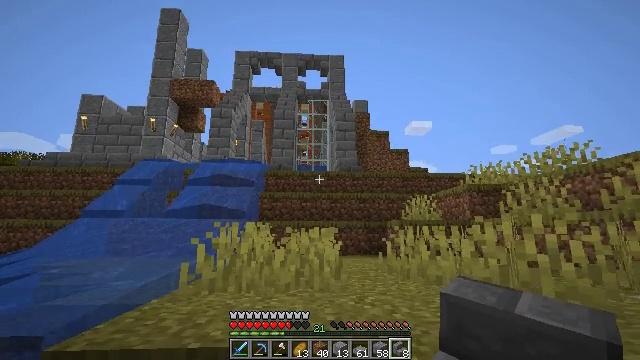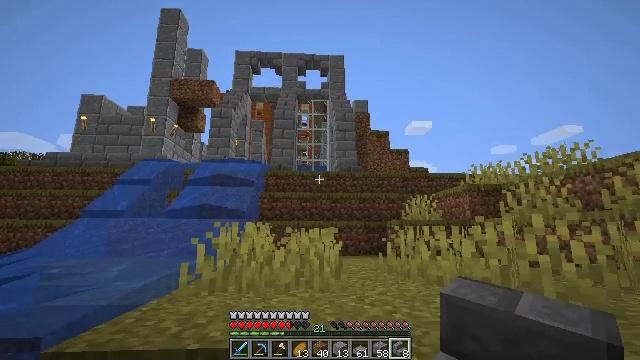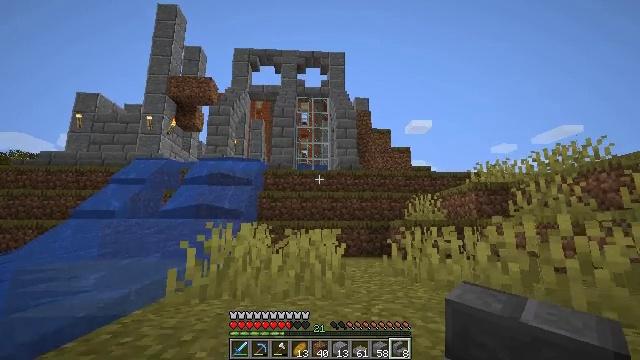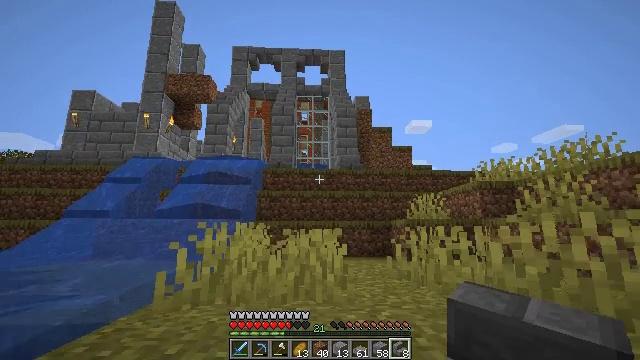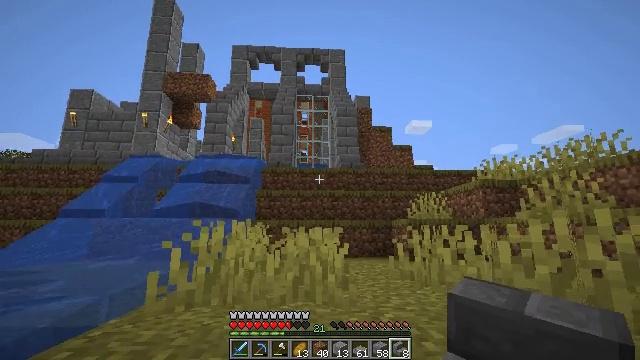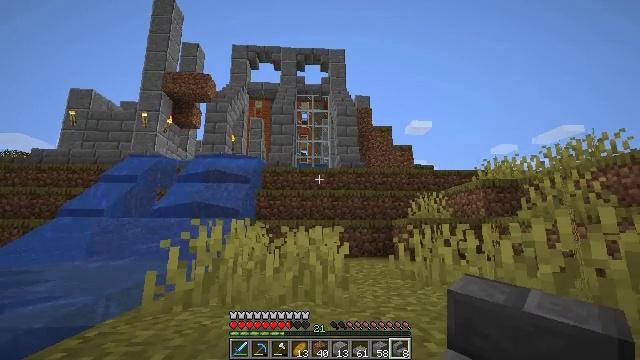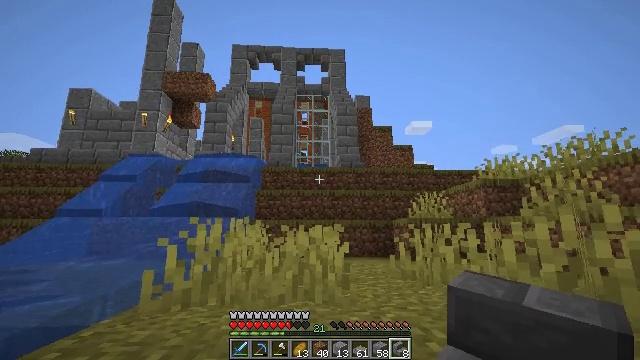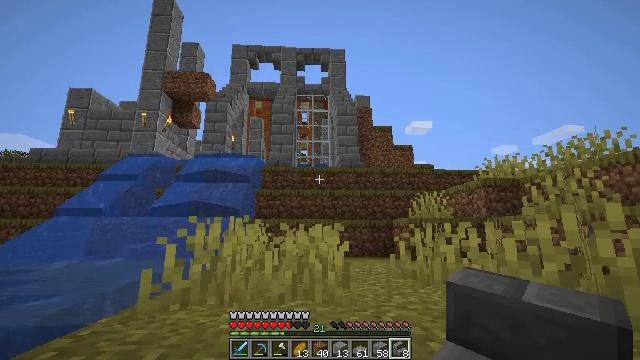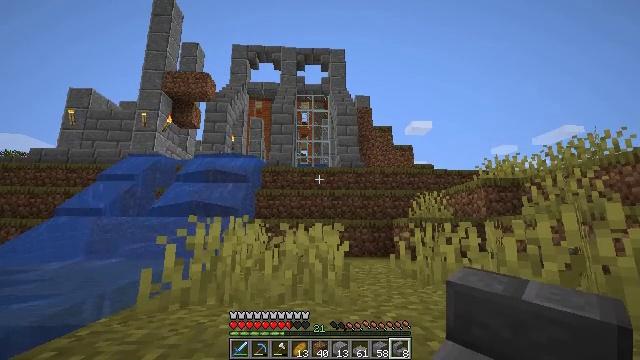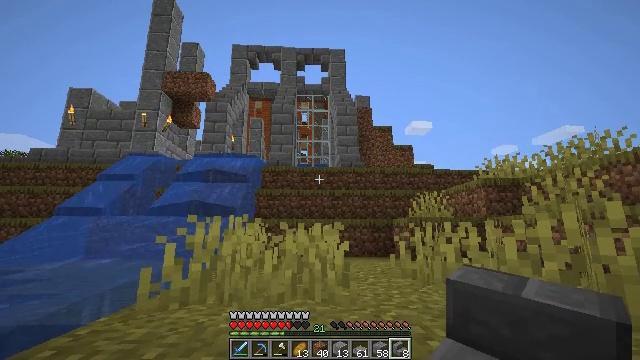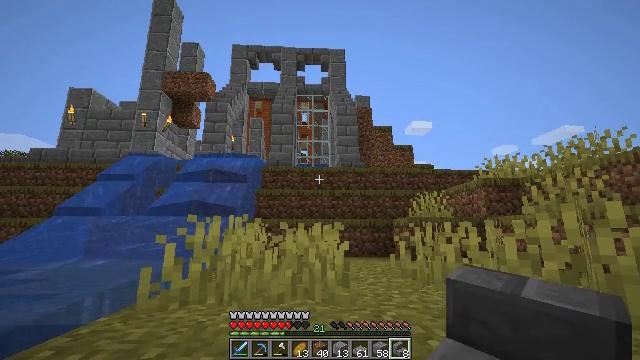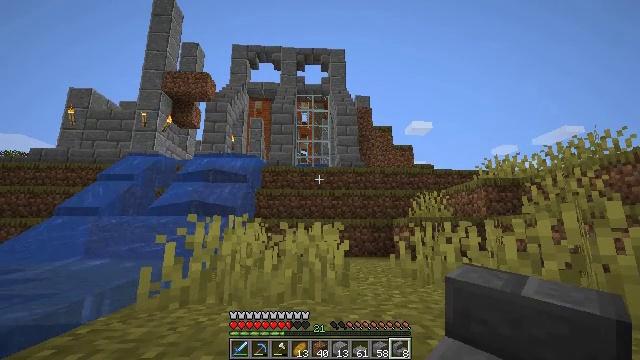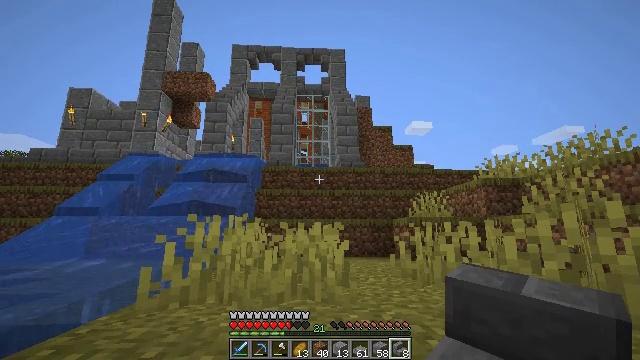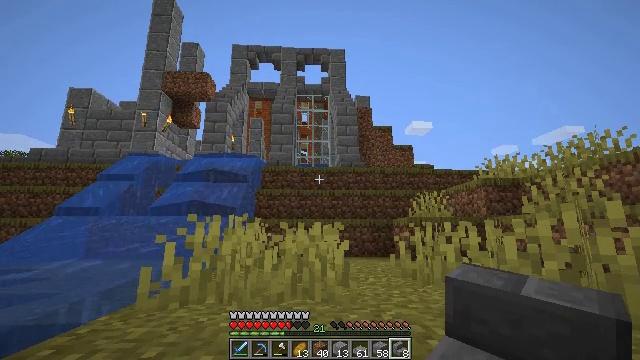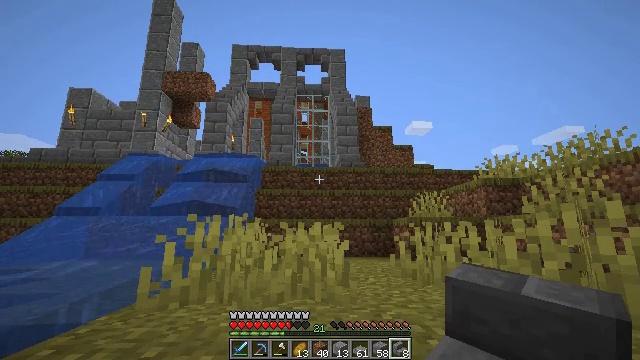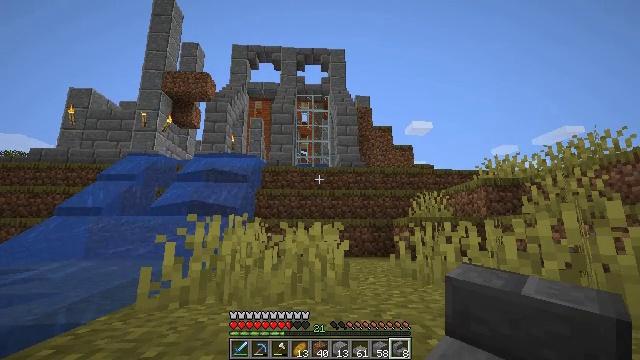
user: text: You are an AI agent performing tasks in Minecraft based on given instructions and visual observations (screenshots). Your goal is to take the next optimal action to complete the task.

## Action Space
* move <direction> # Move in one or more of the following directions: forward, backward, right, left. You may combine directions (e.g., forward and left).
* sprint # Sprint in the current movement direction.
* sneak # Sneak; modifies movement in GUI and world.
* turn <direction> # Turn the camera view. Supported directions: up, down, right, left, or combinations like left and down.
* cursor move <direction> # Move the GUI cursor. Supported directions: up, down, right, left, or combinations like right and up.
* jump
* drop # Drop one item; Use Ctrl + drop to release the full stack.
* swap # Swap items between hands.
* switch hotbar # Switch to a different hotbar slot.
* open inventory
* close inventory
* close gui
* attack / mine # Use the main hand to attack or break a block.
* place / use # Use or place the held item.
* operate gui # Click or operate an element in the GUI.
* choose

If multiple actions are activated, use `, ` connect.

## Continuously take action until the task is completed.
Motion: motion action
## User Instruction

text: Break the glass pane to collect it.
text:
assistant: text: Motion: move forward
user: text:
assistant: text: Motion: move forward
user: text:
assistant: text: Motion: no_op
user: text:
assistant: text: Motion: no_op
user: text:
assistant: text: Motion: no_op
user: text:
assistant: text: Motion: no_op
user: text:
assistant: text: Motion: no_op
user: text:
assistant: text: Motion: no_op
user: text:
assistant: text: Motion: no_op
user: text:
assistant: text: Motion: no_op
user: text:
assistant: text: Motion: no_op
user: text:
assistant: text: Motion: no_op
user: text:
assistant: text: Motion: no_op
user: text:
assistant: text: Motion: no_op
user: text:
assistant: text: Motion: no_op
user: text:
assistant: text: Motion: no_op
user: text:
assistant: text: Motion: no_op
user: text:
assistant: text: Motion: no_op
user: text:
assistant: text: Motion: no_op
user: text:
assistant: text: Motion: no_op
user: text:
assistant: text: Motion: no_op
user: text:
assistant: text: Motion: no_op
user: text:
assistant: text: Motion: no_op
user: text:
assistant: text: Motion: no_op
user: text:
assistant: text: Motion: no_op
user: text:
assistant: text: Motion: no_op
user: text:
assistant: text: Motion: no_op
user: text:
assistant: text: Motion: no_op
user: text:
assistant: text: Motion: no_op
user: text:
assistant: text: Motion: no_op